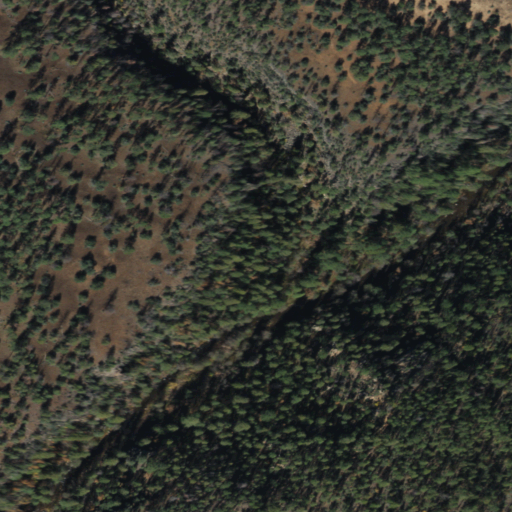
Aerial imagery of valley in Arizona named Cottonwood Canyon containing evergreen forest and shrub